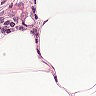
Metastatic tissue present: no